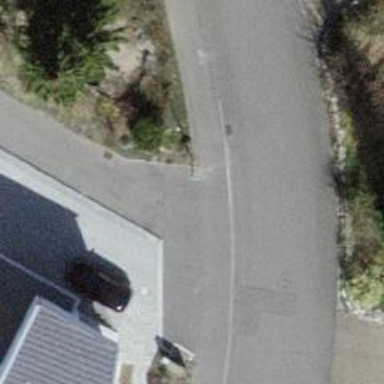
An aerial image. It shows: Bollard.